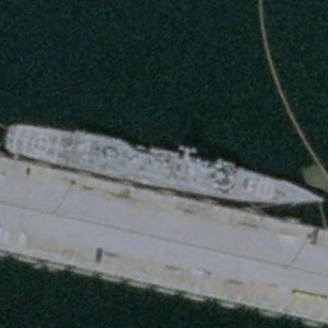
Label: cruiser